Field crop: tomato
Growth stage: 1
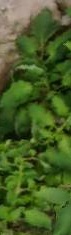
Species: tomato